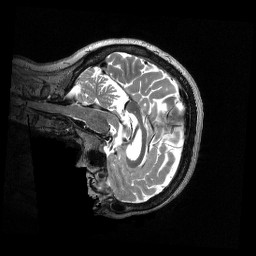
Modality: T2w
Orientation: sagittal
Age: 70
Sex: female
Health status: healthy
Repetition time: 3.2 s
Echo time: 0.563 s